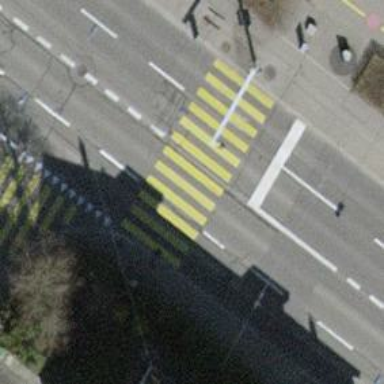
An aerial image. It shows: Zebra crossing with traffic signals.